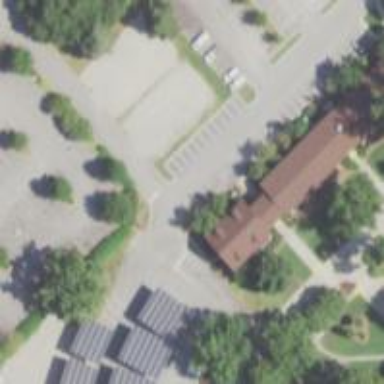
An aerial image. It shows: Commercial building.